Question: I am programming a code in OpenGL in which I want to draw a line over another. The first drawn line should disappear but instead there is interference between them.
### Image that illustrates this:

Is there anything I can do to solve this?
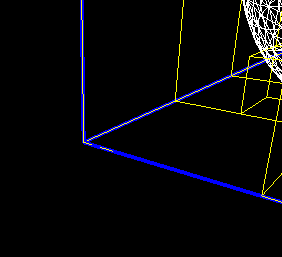
Answer: <URL>.
If these are actually drawn using 'GL_LINES', then as pointed out by Andon M. Coleman, this will not work. In that case, use <URL>.
How to do that is explained on the OpenGL <URL>.